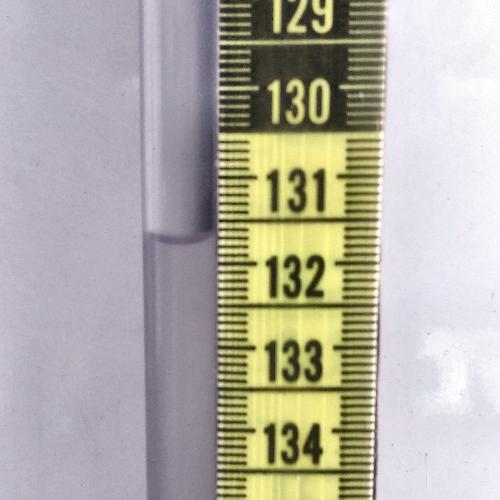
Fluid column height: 131.7 cm